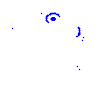
Particle: electron